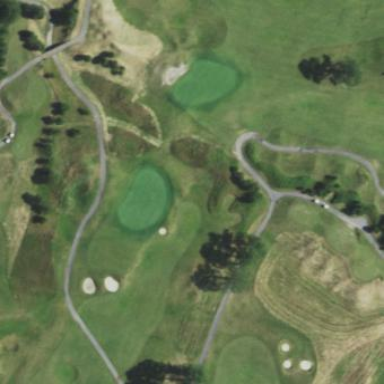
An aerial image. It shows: Grassy area designated as golf fairway.